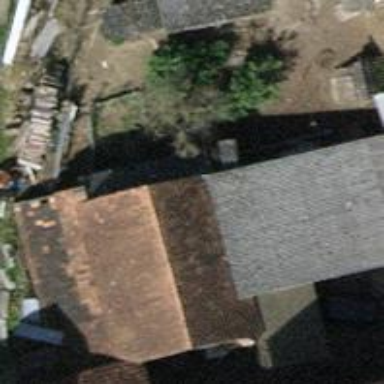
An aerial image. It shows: Farm auxiliary building.